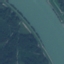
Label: River